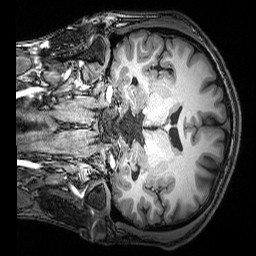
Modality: T1w
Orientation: coronal
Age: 30
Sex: male
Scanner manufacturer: siemens
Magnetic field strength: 3 T
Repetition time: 2.53 s
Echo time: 0.00388 s